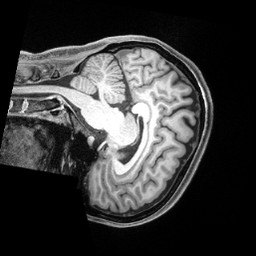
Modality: T1w
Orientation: sagittal
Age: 35
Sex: female
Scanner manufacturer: siemens
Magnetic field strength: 3 T
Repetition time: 2.4 s
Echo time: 0.00228 s